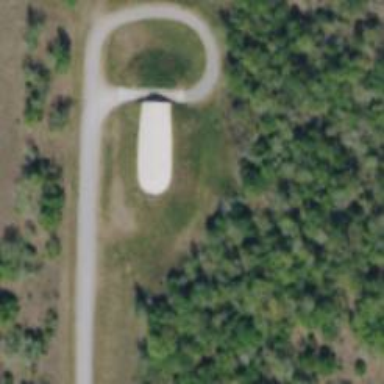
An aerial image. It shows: Military bunker.